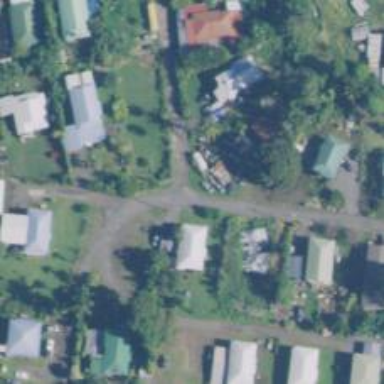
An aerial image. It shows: Living street.